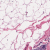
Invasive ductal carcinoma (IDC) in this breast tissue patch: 0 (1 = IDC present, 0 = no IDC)